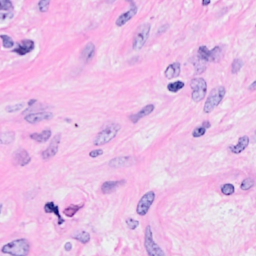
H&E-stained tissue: Breast